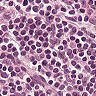
Metastatic tissue present: no